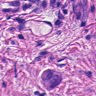
Metastatic tissue present: yes